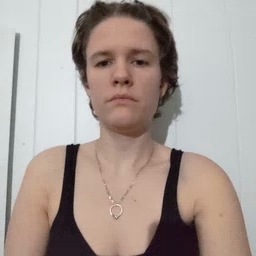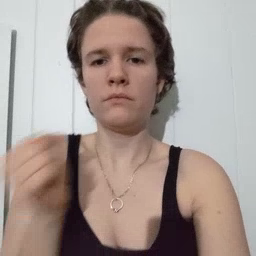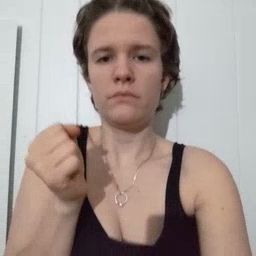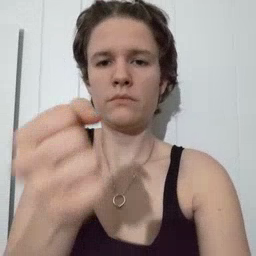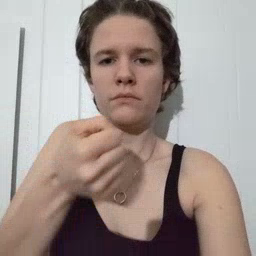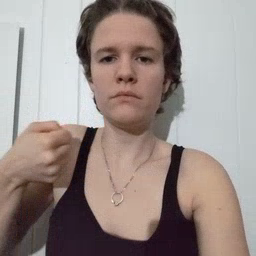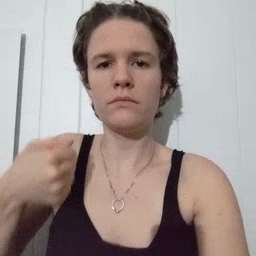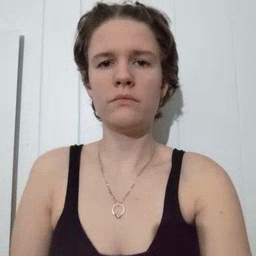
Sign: refrigerator